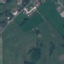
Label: Pasture